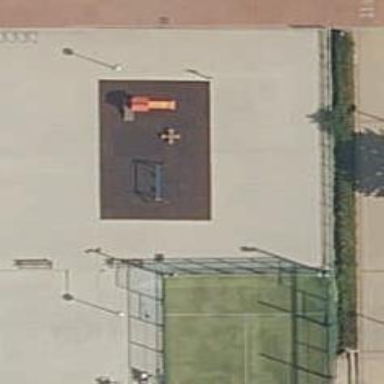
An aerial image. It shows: Playground area for leisure activities on the land.